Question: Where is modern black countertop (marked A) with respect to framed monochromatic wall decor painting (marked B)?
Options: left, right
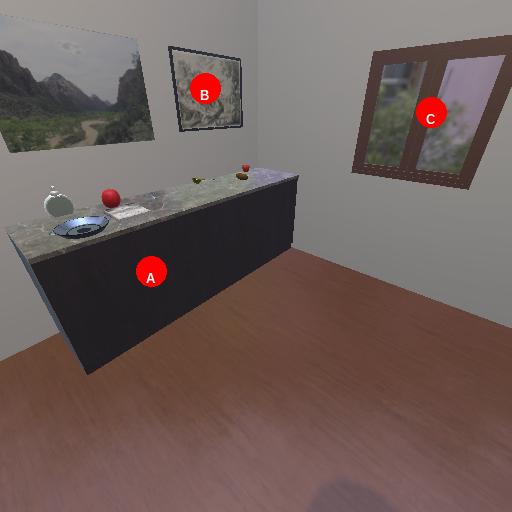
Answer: left